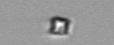
Label: Chaetoceros_tenuissimus